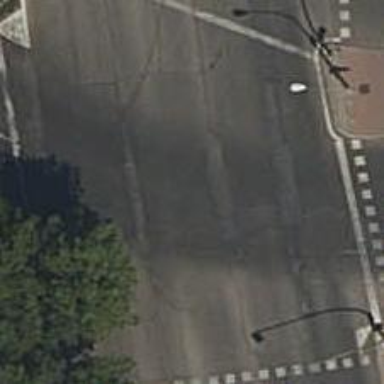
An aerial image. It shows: Road with traffic signals.